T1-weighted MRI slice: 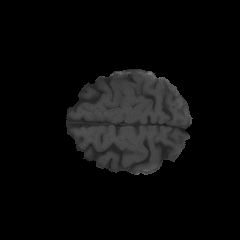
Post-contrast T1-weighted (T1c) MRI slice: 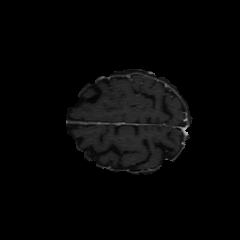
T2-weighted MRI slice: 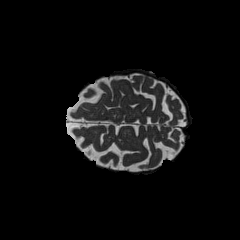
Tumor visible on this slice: no